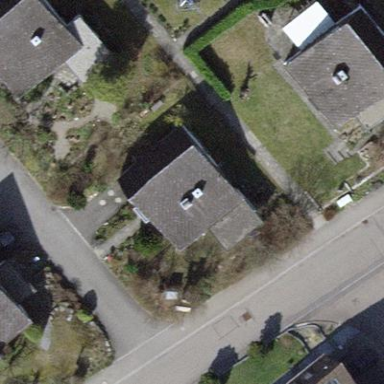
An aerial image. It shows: Detached building with saltbox-shaped roof.